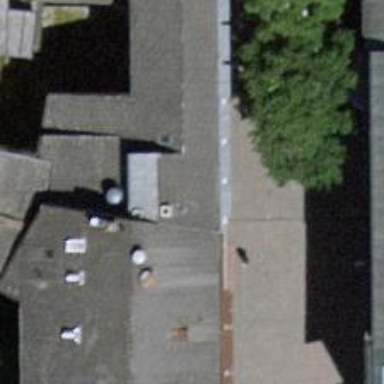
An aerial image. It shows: Clothing store.